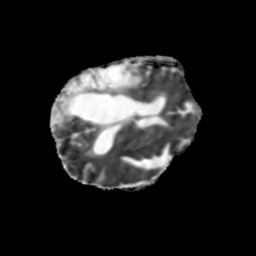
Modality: MD
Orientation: axial
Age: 65
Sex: female
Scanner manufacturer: siemens
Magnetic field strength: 3 T
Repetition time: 5.25 s
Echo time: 0.08 s